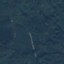
Land use / land cover class: Forest